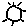
Label: sun